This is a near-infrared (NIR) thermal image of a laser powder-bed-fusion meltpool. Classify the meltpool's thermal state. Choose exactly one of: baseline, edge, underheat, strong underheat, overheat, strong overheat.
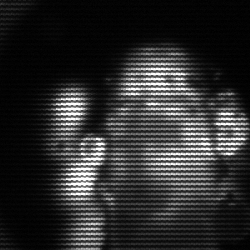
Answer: strong underheat